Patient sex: F
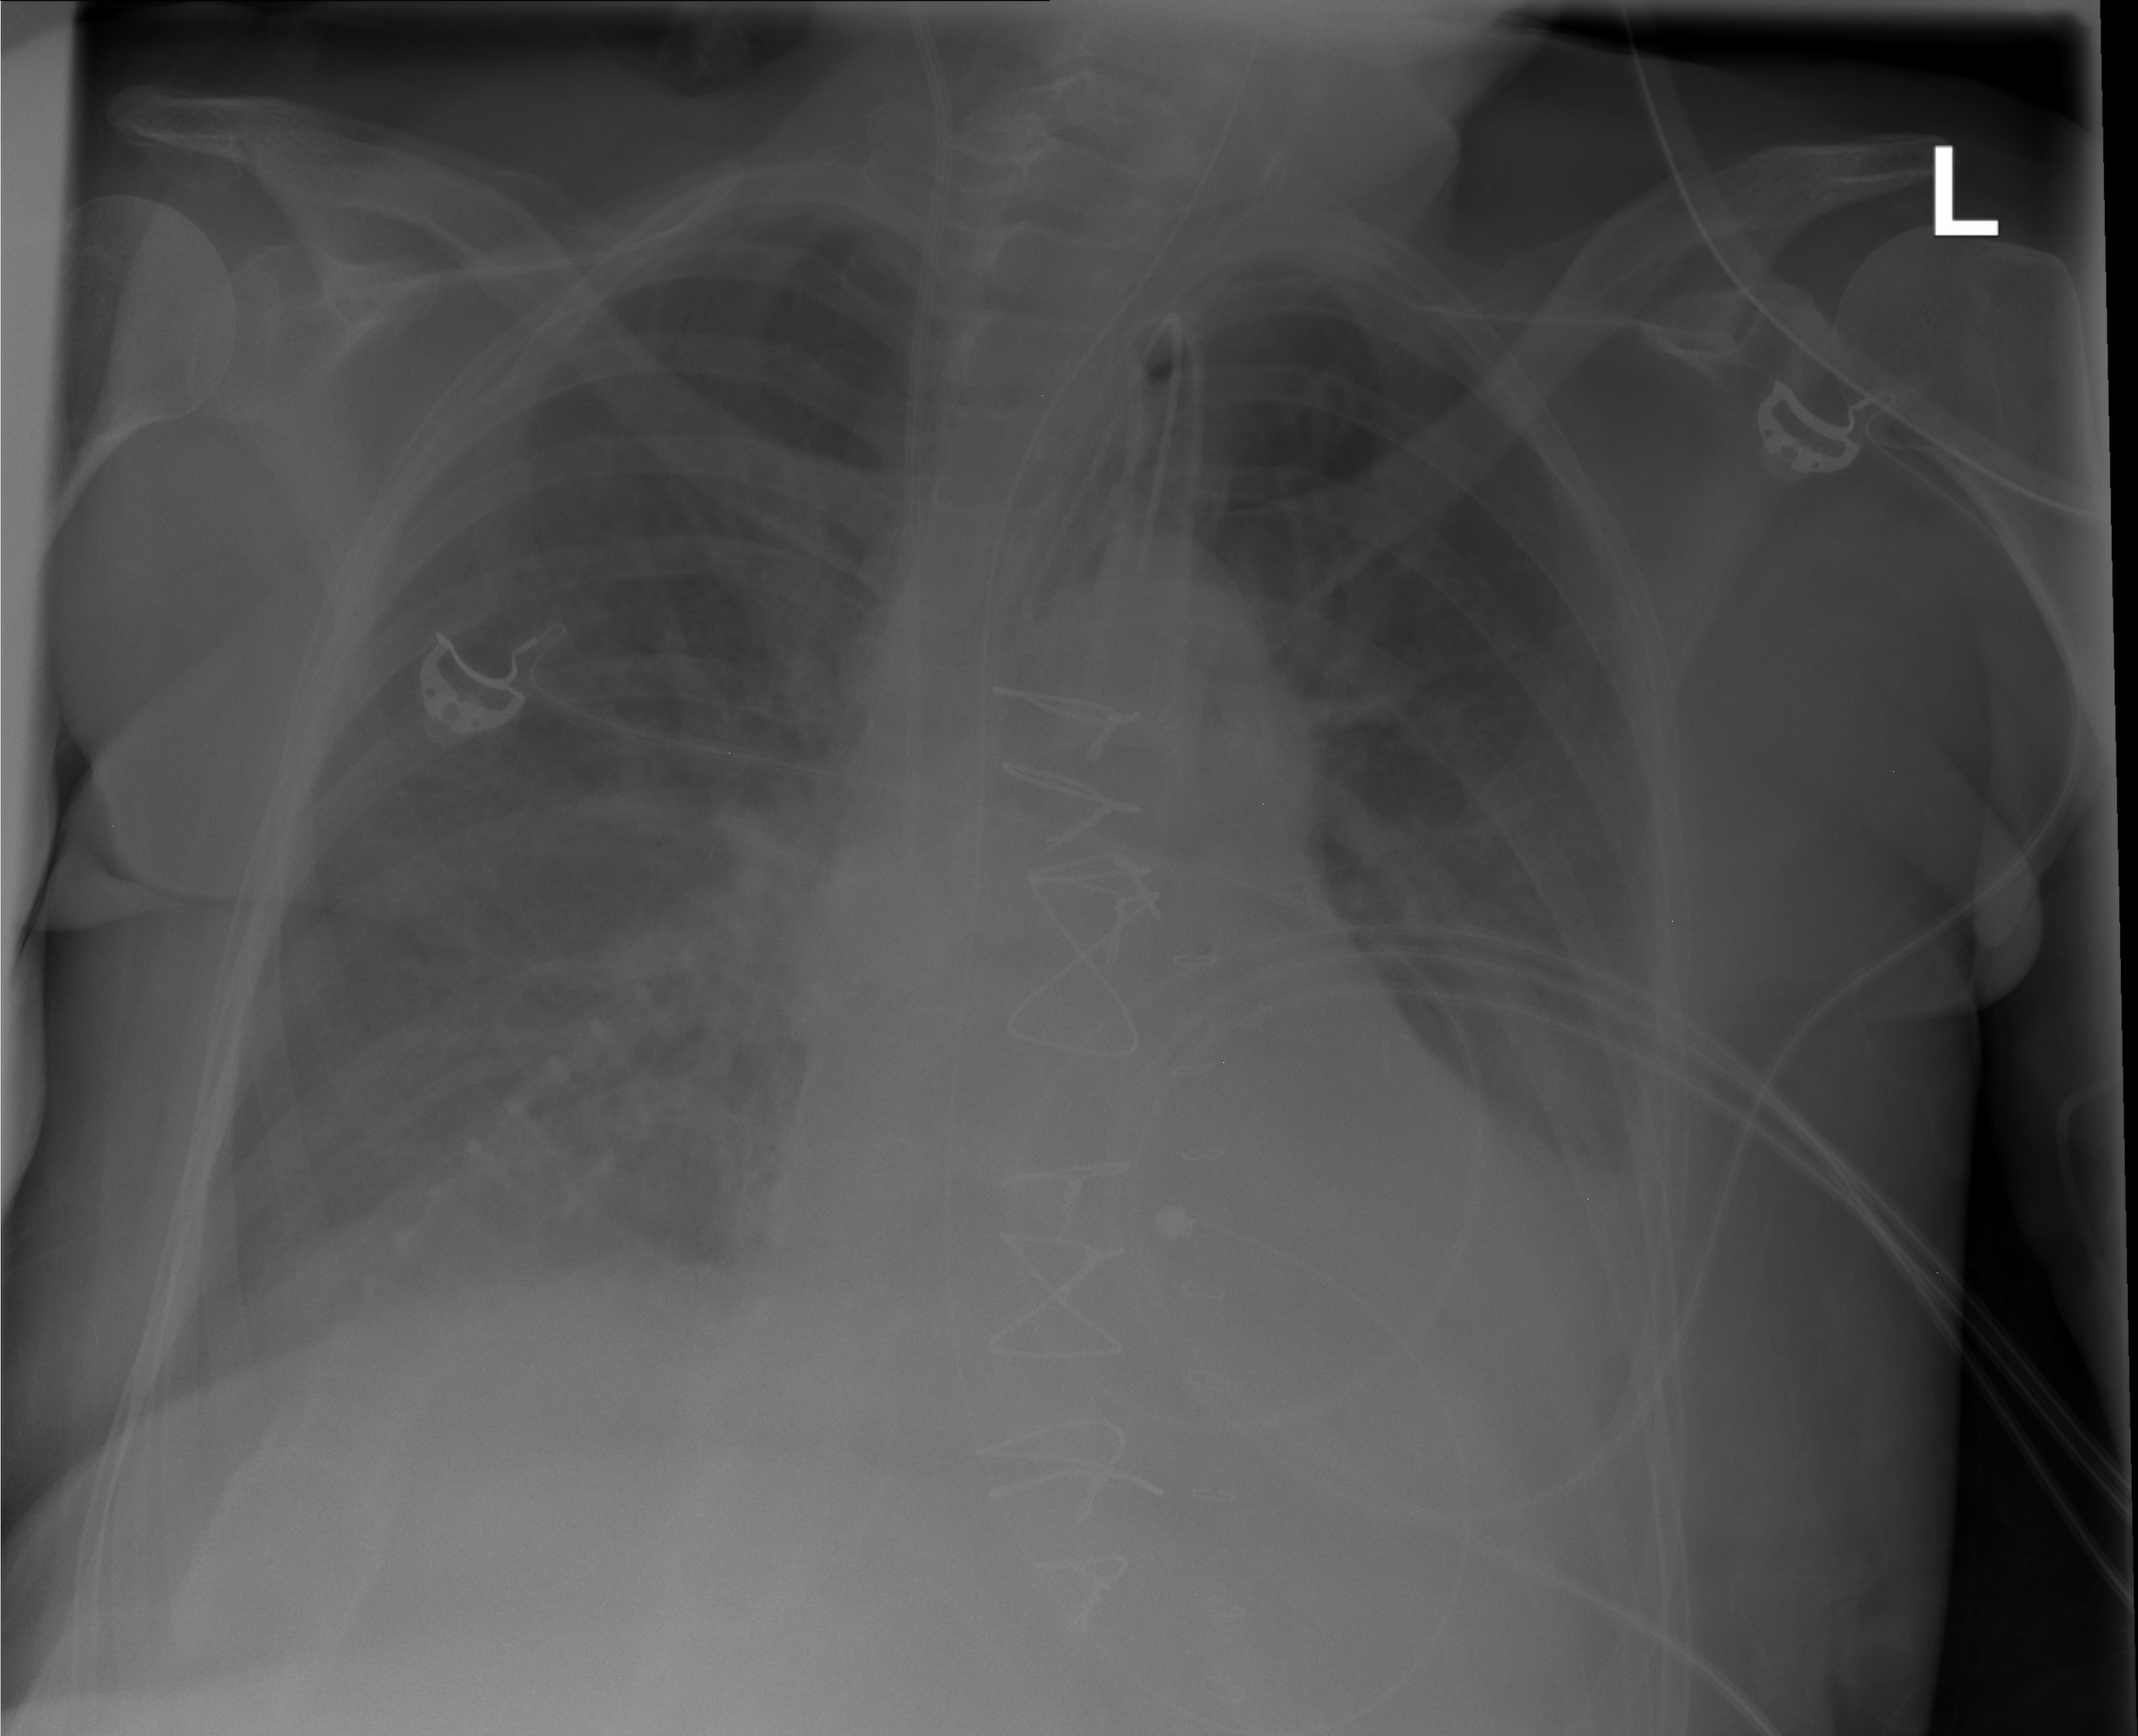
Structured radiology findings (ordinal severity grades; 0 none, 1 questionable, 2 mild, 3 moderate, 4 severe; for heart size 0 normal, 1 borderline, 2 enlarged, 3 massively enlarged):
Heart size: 2
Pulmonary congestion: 2
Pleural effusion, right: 2
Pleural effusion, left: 2
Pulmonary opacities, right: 0
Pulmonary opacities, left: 0
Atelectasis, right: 2
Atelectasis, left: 2